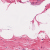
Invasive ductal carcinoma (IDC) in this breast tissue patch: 0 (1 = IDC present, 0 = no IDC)